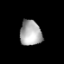
Tissue: lung
Cell type: Epithelial cells
Senescence score: 0.1384
Nuclear area (px): 535
Mean DAPI intensity: 171.531